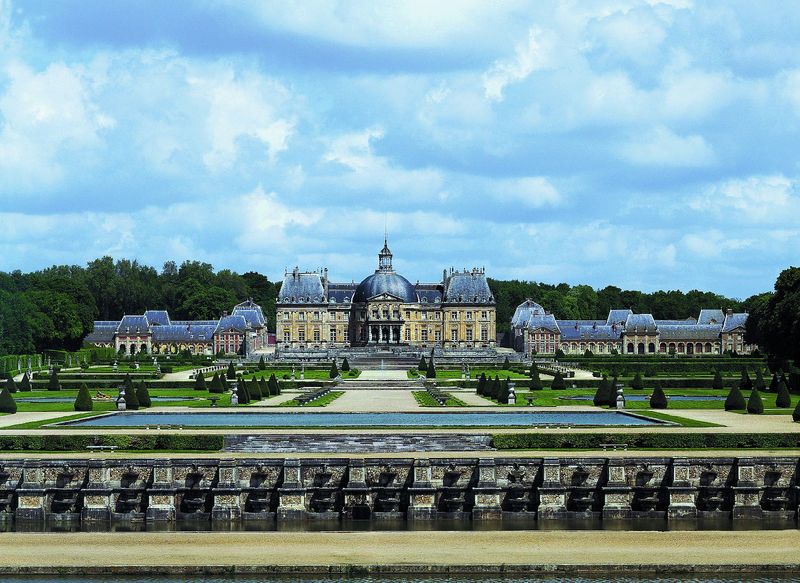
Titel: Vaux-le-Vicomte
Künstler: Louis Le Vau
Standort: Melun (EU - F)
Schlagwörter: blau, himmel, wasser, weiß, wolken, bäume, gelb, grün, teich, fenster, frankreich, laterne, anlage, dach, gebäude, park, rasen, schloss, weg, architektur, barock, weite, büsche, sträucher, wege, renaissance, wald, brunnen, bassin, garten, zypressen, dächer, farbe, kuppel, symmetrie, stufen, foto, palast, symmetrisch, becken, farbfoto, etagen, gabäude, wasserbecken, majestätisch, gesamtansicht, ch, eindrucksvoll, +bäume, taillerant